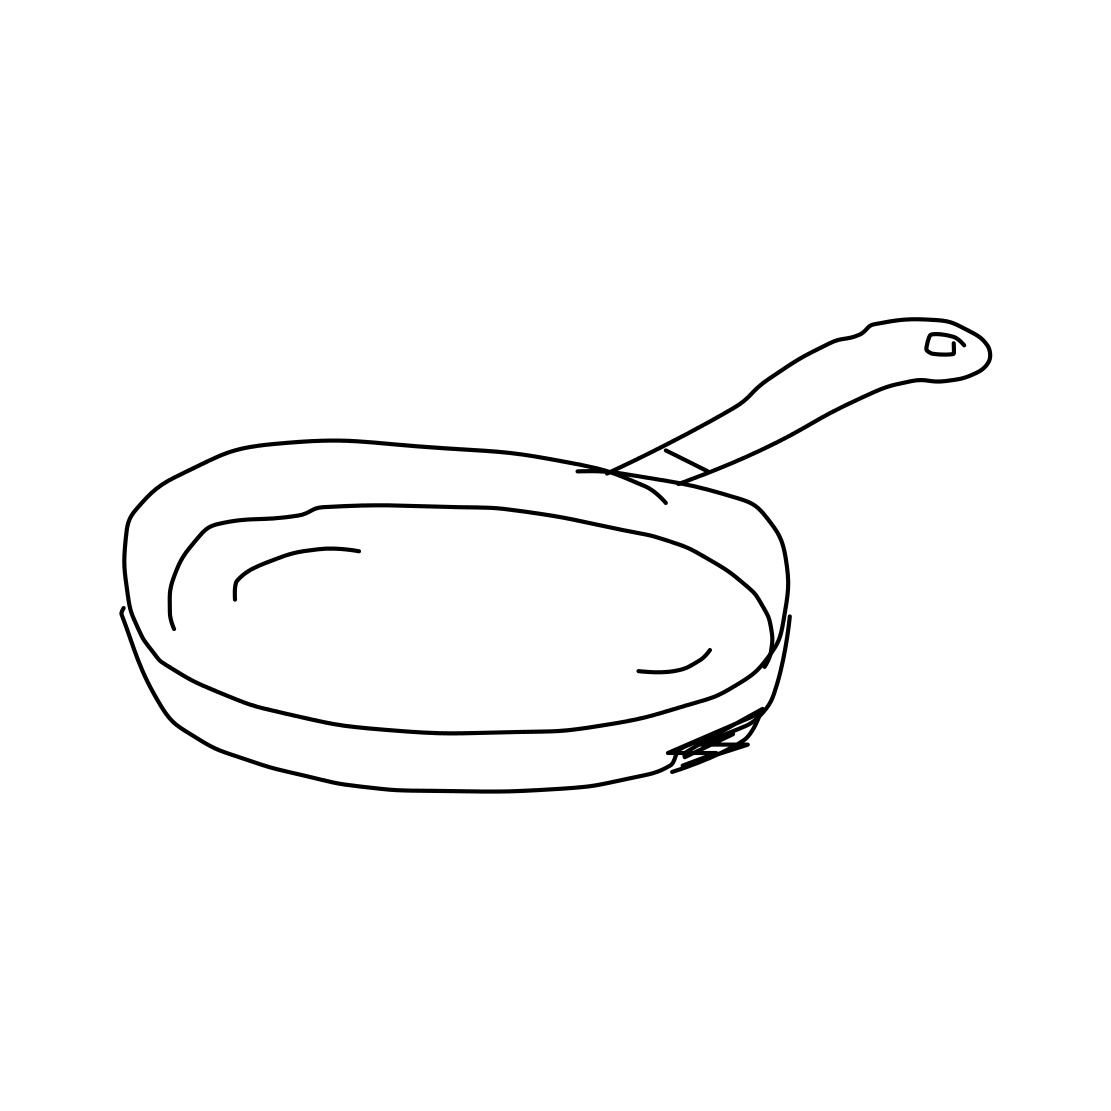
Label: frying-pan